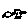
Label: bird